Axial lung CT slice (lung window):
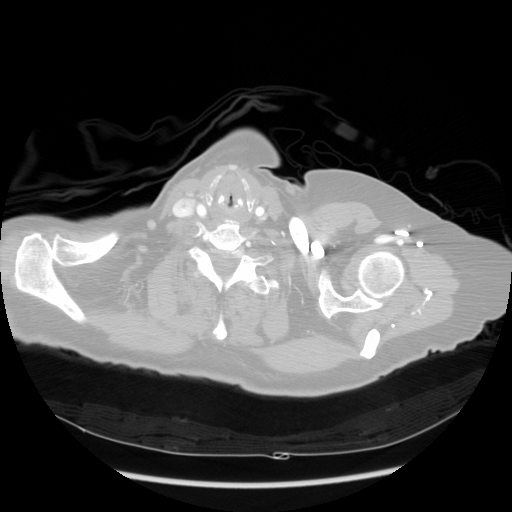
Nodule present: no